Field crop: tomato
Growth stage: 1
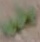
Species: solanum